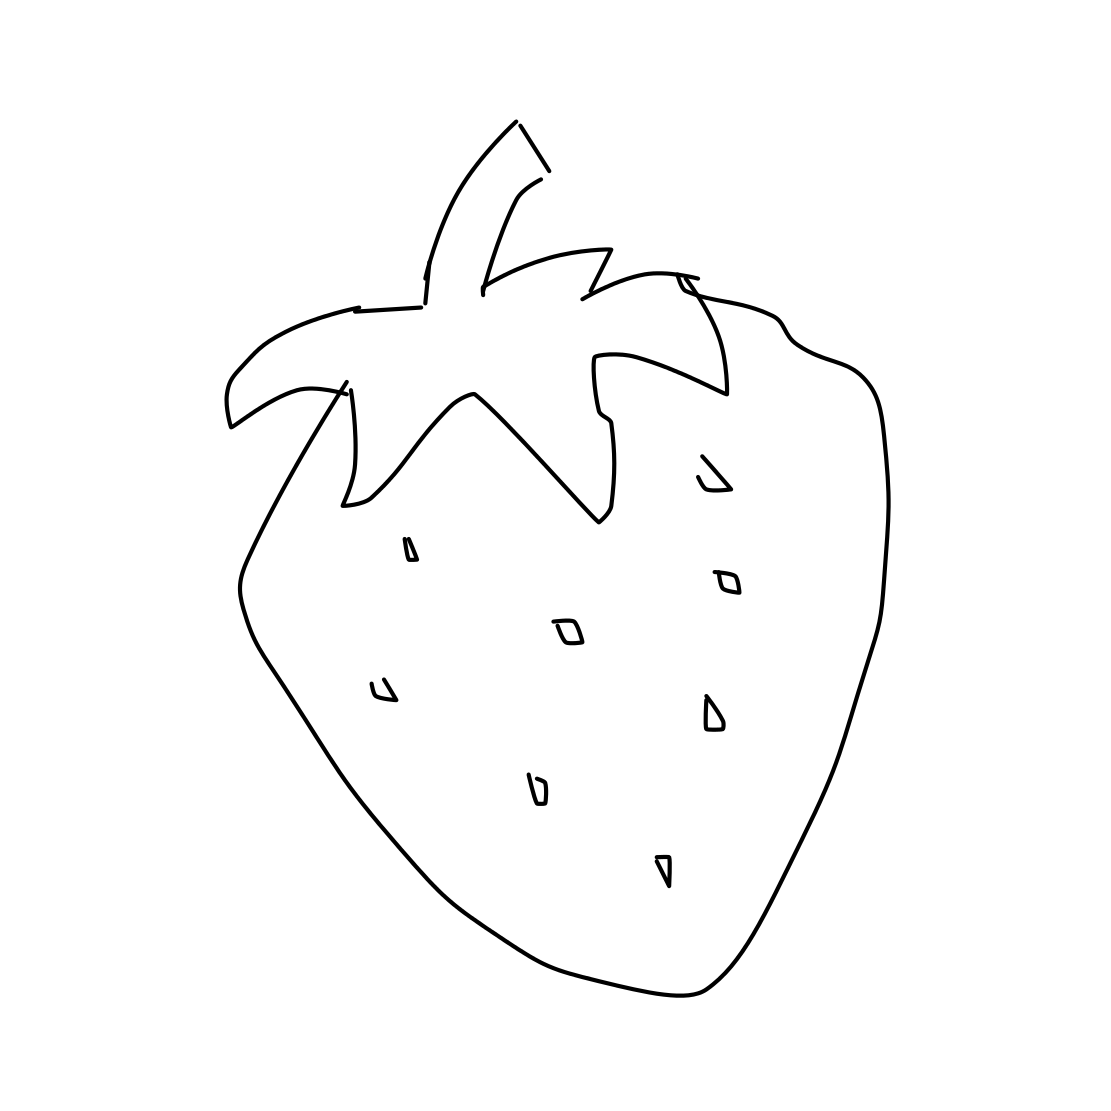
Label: strawberry